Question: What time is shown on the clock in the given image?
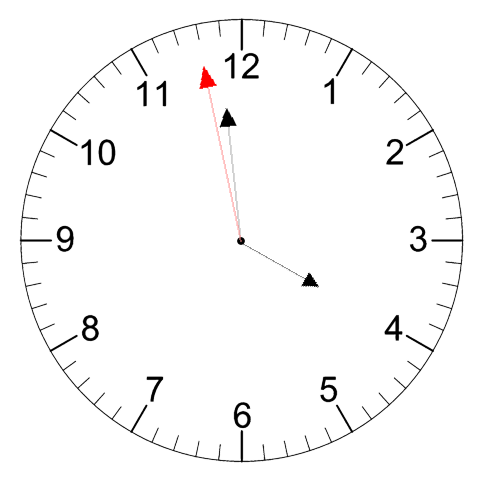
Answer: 03:58:58